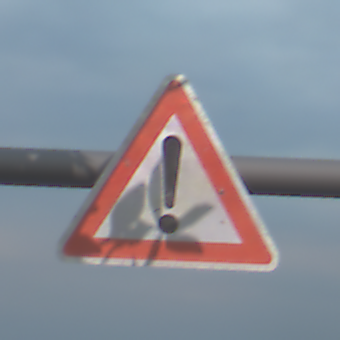
Verkehrszeichen: Gefahrenstelle
Umgebung: Outdoor, RoadRail
Tageszeit: SunriseSunset
Wetter: PartlyCloudy
Licht: Natural
Jahreszeit: NotSpecified
Kontrast: LowContrast